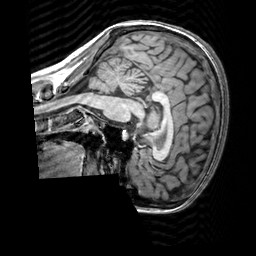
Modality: T1w
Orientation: sagittal
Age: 30
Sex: female
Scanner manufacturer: siemens
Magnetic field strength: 3 T
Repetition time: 2.3 s
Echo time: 0.00303 s